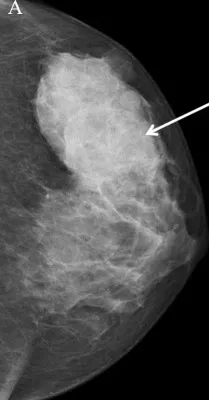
Mammography and contrast-enhanced CT (CE-CT) findings of malignant glomus tumor in the breast. (A) Axial mammography image showing a high-density lesion (arrow).
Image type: radiology (x_ray)